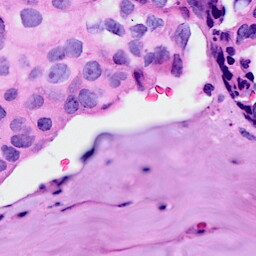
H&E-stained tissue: Breast